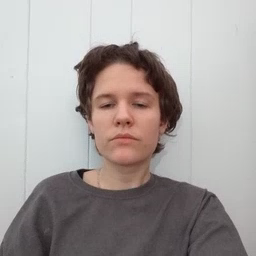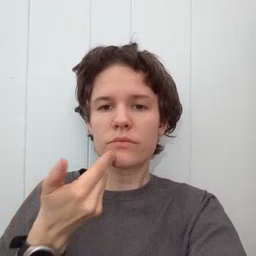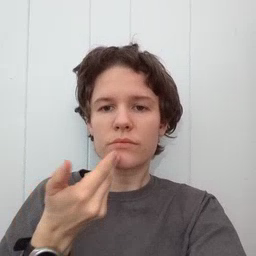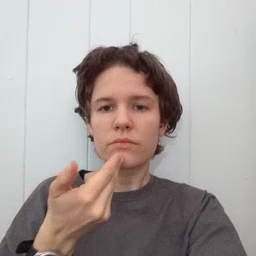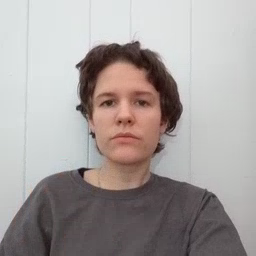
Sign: pizza